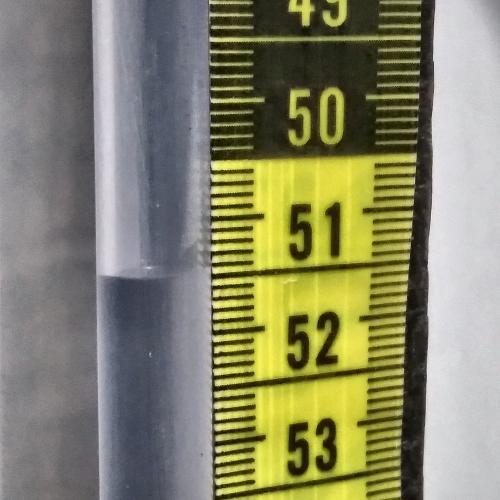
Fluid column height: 51.5 cm